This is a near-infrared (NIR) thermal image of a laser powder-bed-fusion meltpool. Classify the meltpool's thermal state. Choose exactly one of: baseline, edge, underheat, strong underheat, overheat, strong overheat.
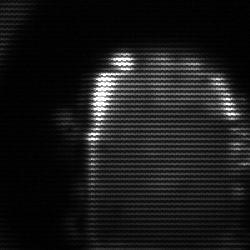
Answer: baseline